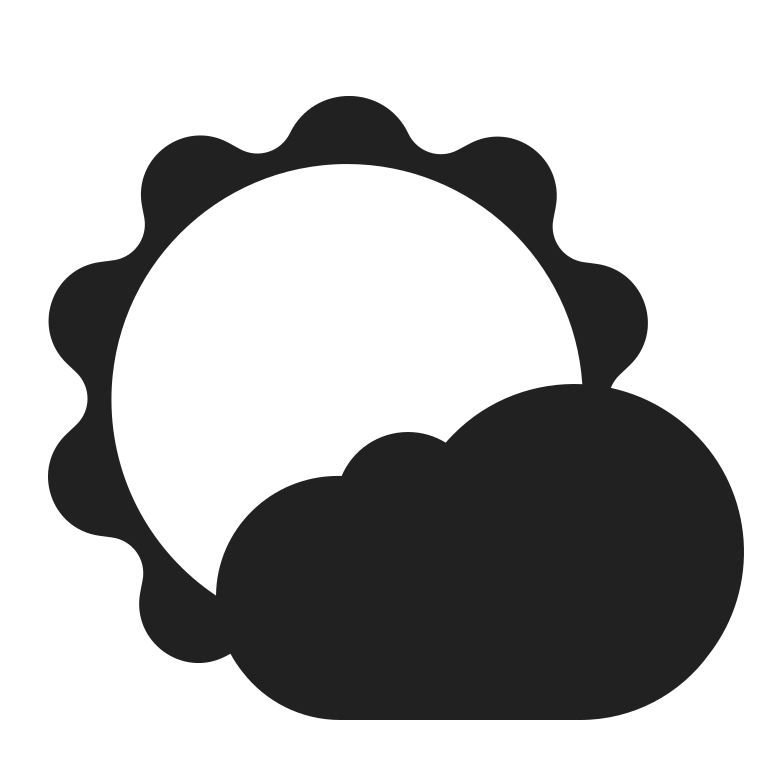
sun behind small cloud high contrast